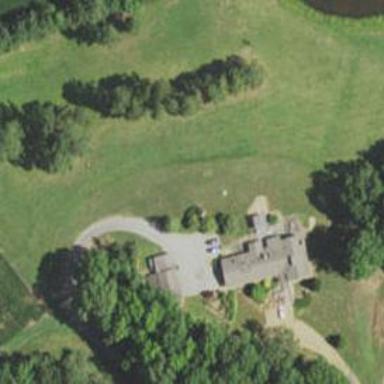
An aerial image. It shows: Driveway.